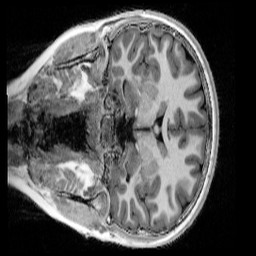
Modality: UNIT1_denoised
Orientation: coronal
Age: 13
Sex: female
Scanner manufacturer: siemens
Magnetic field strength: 3 T
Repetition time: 4 s
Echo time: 0.00303 s